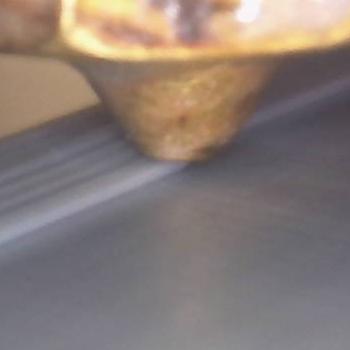
Flow rate: 56%